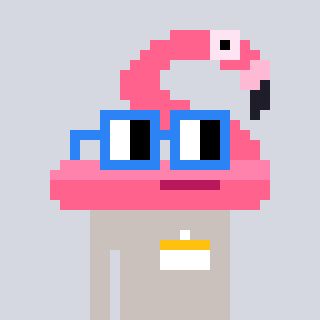
a pixel art character with square blue glasses, a flamingo-shaped head and a foggrey-colored body on a cool background